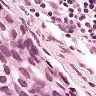
Metastatic tissue present: yes